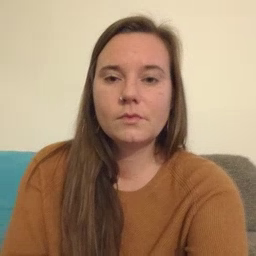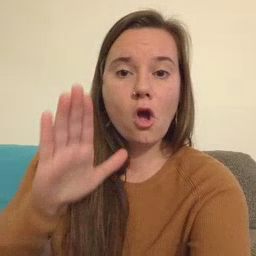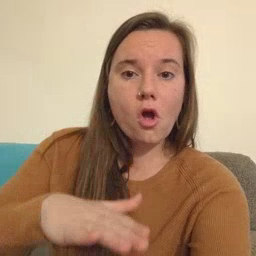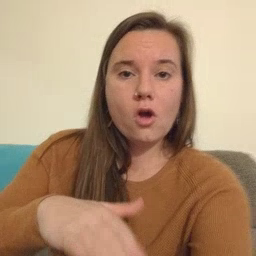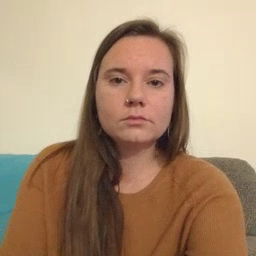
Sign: on